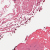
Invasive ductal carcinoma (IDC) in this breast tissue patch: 0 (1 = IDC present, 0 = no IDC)